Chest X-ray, AP view. Patient: 66 years old, sex M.
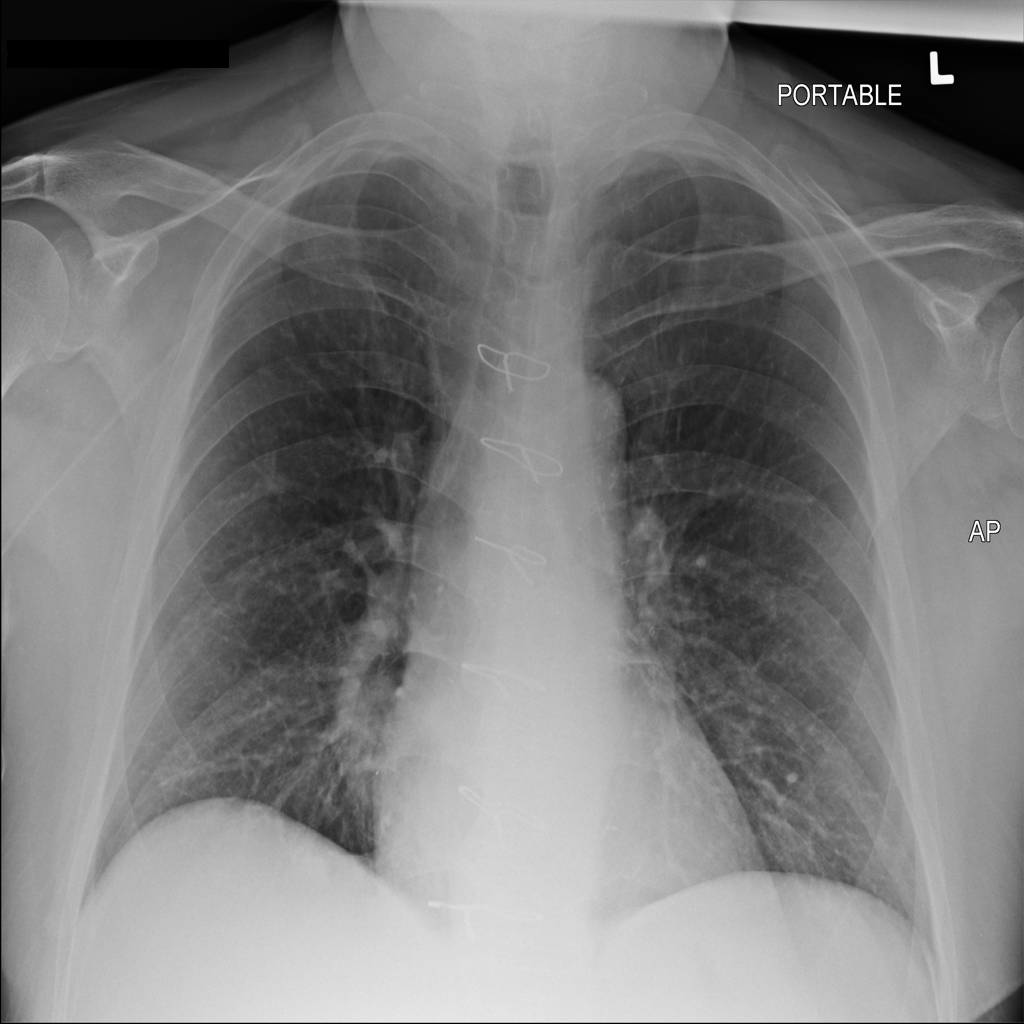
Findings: No Finding